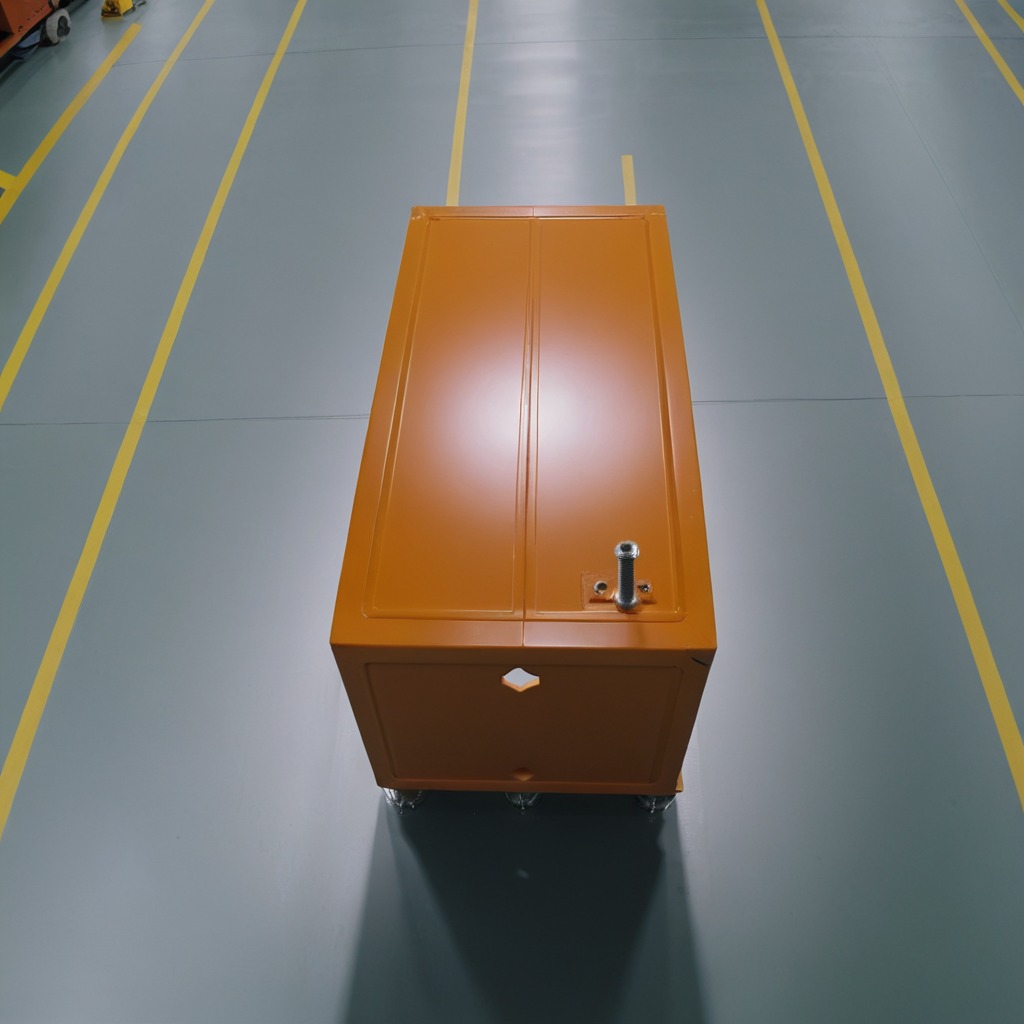
A metal screw lies on the toolbox surface in an airplane hangar workshop.